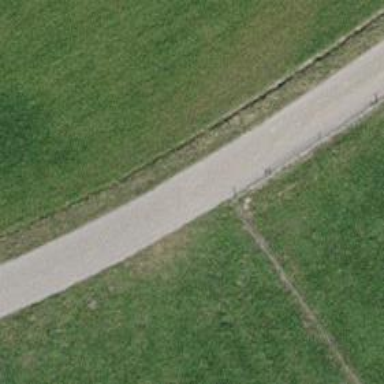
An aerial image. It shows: Asphalt track with grade1 quality.